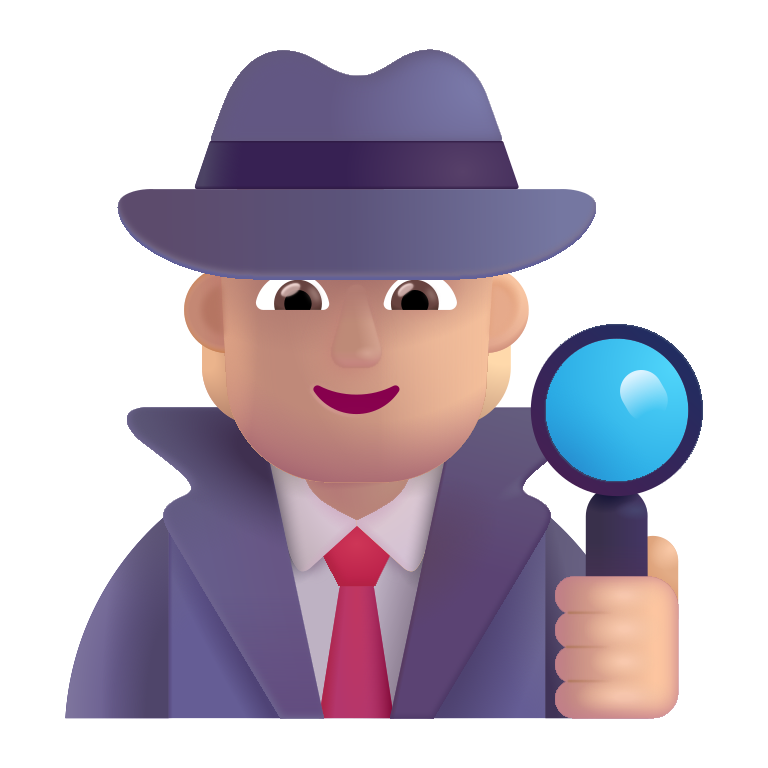
detective color  light